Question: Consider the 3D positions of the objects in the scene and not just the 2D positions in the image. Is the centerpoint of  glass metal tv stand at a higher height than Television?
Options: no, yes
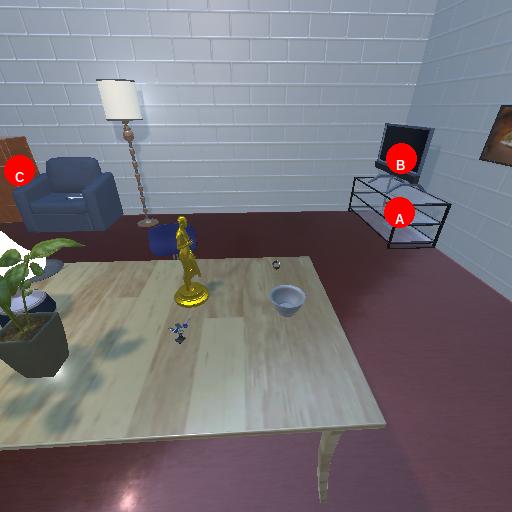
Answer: no